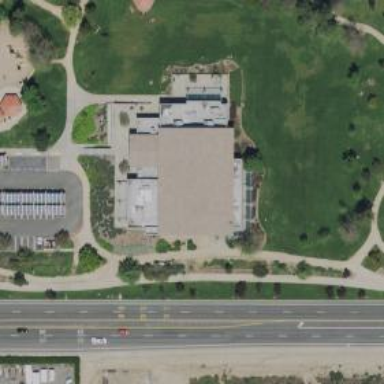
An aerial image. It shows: Public community center.